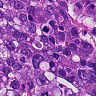
Metastatic tissue present: yes